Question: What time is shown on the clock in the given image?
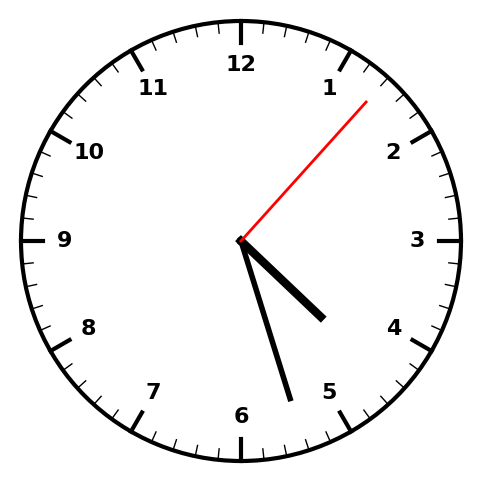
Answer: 04:27:07